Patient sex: M
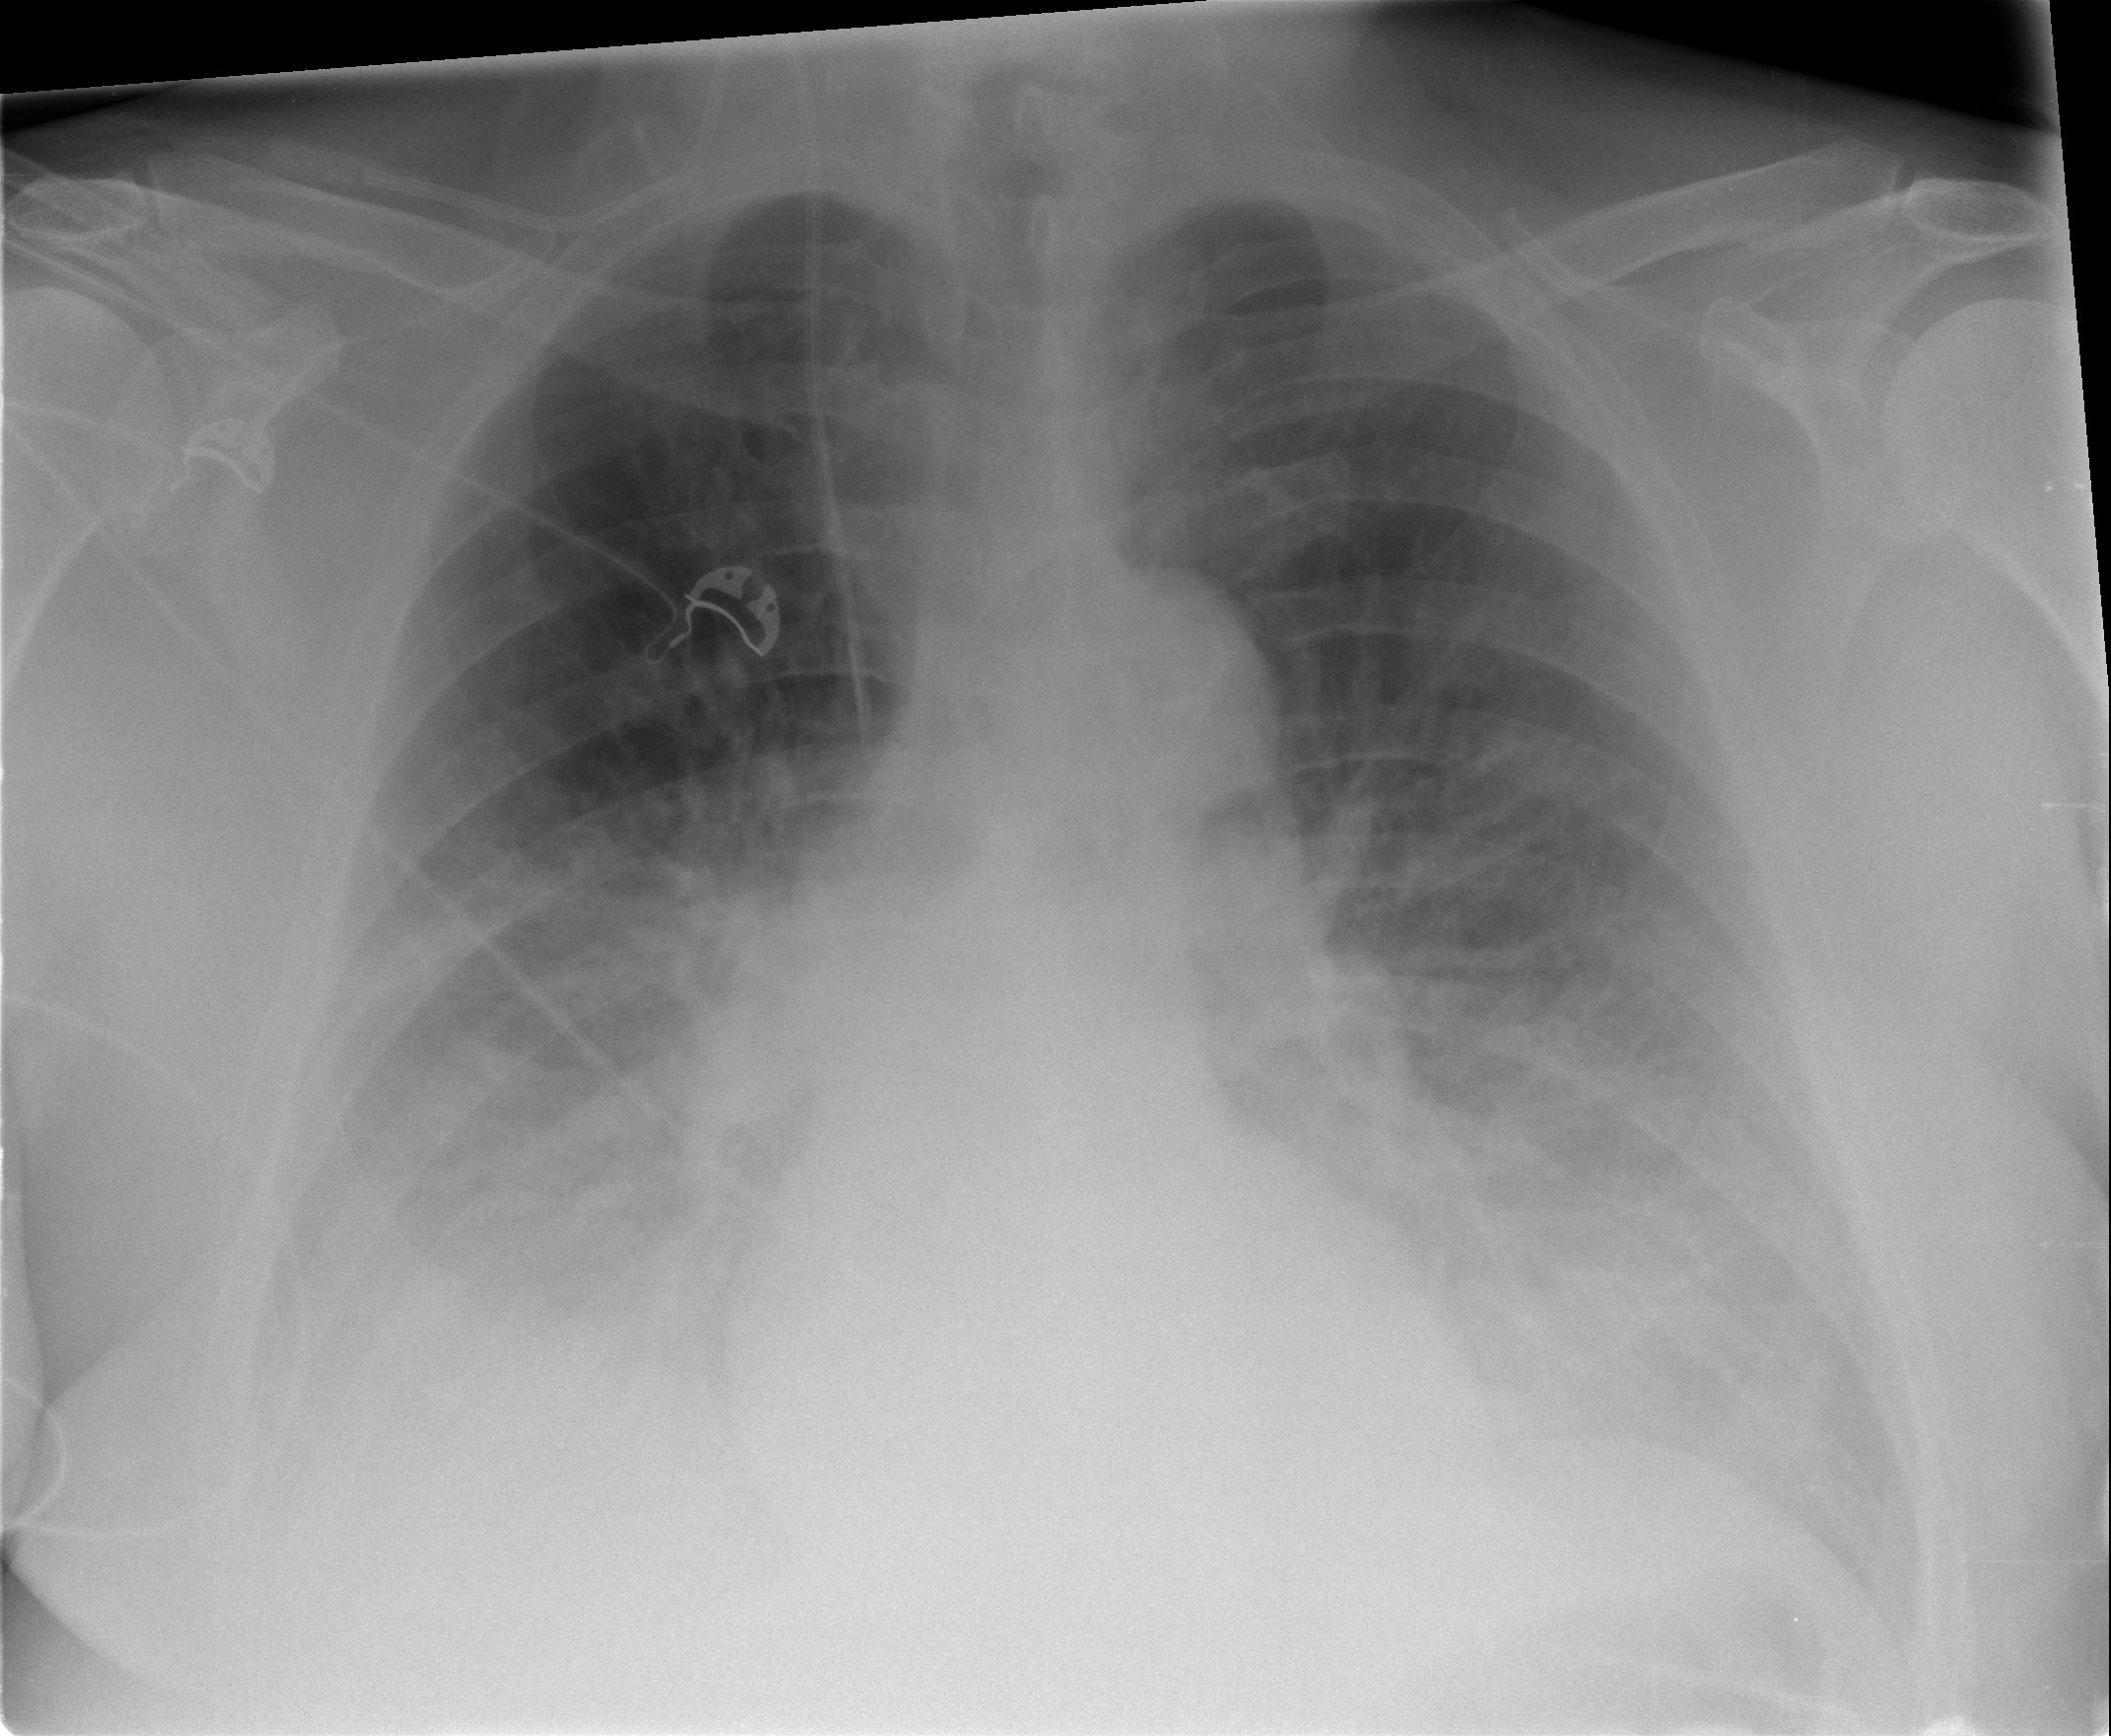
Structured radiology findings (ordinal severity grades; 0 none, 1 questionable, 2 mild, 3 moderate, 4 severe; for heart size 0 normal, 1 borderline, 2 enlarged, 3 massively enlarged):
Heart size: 0
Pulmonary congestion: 2
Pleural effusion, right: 2
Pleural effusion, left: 0
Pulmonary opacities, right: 2
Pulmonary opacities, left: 0
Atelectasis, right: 2
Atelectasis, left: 0